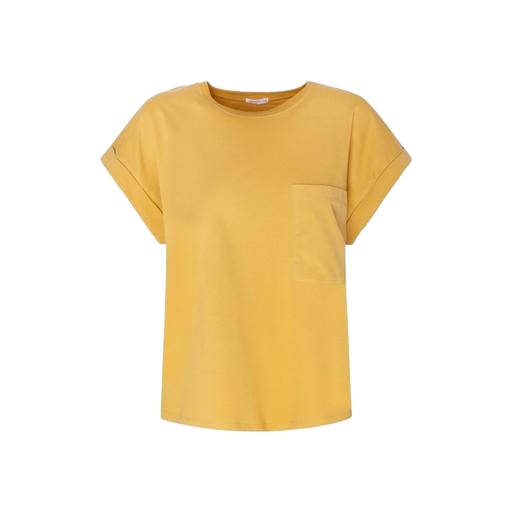
short-sleeve top only macy, yellow jersey tee, yellow tee, white background